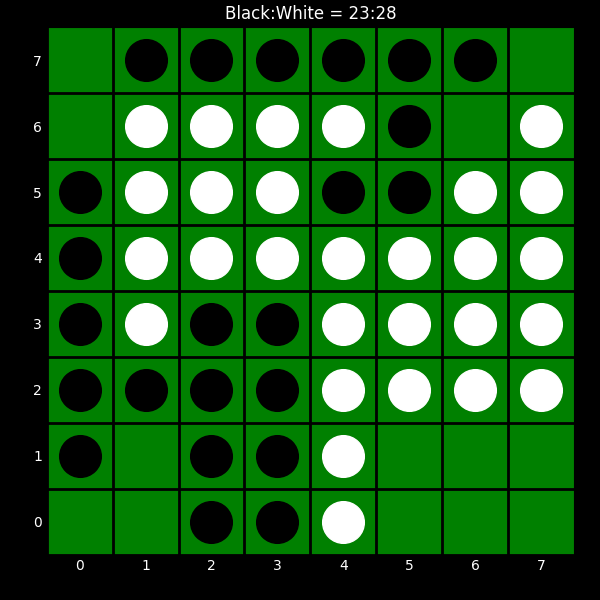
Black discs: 23
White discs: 28